Question: I need help figuring out how to create a cell like the one representing an Address in the iphone Contacts app. I'm not looking to create an address. I just need to know how to show the following in edit mode:
1. Text on the left (like UITableViewCellStyleValue2)
2. Gray line separating the left and the right
3. Content on the right hand in a custom format--I will have varying formats depending on what I'm trying to present here, with differing heights.
Any sample code, Apple examples (though I can't find one), tutorials, or general guidances is greatly appreciated. I'm trying to avoid having to create a custom container class to handle everything on the left and dynamically resize based on the content I want to put on the right. Surely someone has done this already, right? :)
The edit mode looks like this:
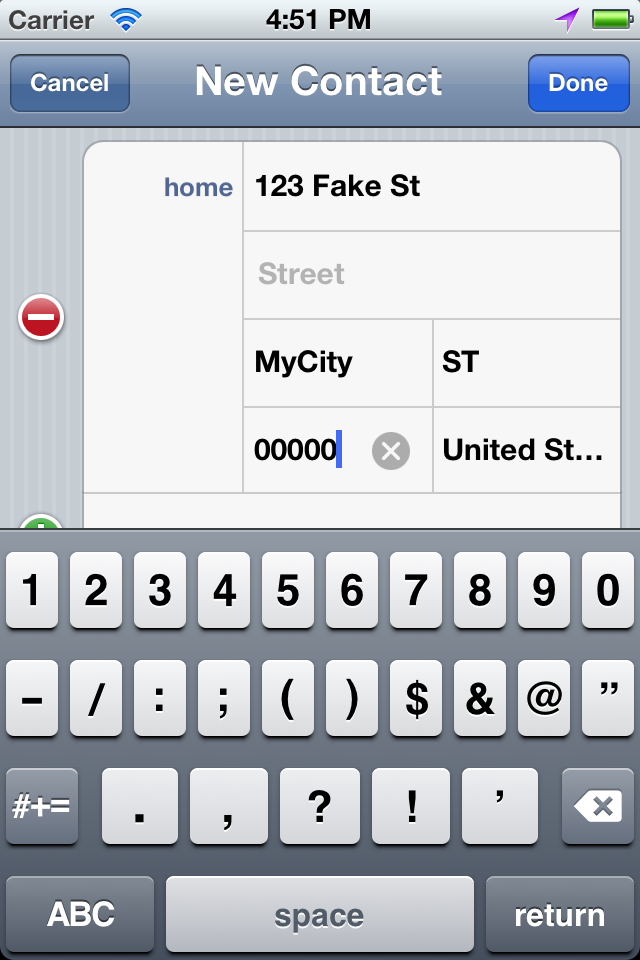
Answer: You have to create your own UITableVIewCellSubclass, this is not as difficult as you might think.
Basically you just have to add 2 UITextField and a UIImageView in between for the separator.
I advise you to have a look at Apple's TableView Programming guide, and especially <URL>
You have a code sample very similar to what you are trying to achieve. Here is the idea (untested code) :
'''
- (UITableViewCell *)tableView:(UITableView *)tableView cellForRowAtIndexPath:(NSIndexPath *)indexPath {
static NSString *CellIdentifier = @"ImageOnRightCell";
UITextField*main, *second;
UITableViewCell *cell = [tableView dequeueReusableCellWithIdentifier:CellIdentifier];
if (cell == nil) {
cell = [[[UITableViewCell alloc] initWithStyle:UITableViewCellStyleDefault reuseIdentifier:CellIdentifier] autorelease];
cell.accessoryType = UITableViewCellAccessoryDetailDisclosureButton;
main = [[[UITextField alloc] initWithFrame:CGRectMake(0.0, 0.0, 220.0, 15.0)] autorelease];
main.autoresizingMask = UIViewAutoresizingFlexibleLeftMargin | UIViewAutoresizingFlexibleHeight;
[cell.contentView addSubview:main];
second = [[[UITextField alloc] initWithFrame:CGRectMake(220.0, 0.0, 220.0, 15.0)] autorelease];
second.autoresizingMask = UIViewAutoresizingFlexibleLeftMargin | UIViewAutoresizingFlexibleHeight;
[cell.contentView addSubview:second];
}
return cell;
}
'''
Hope this helps,
Vincent